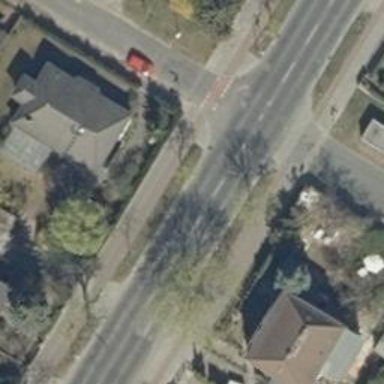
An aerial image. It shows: Unmarked crossing on footway.